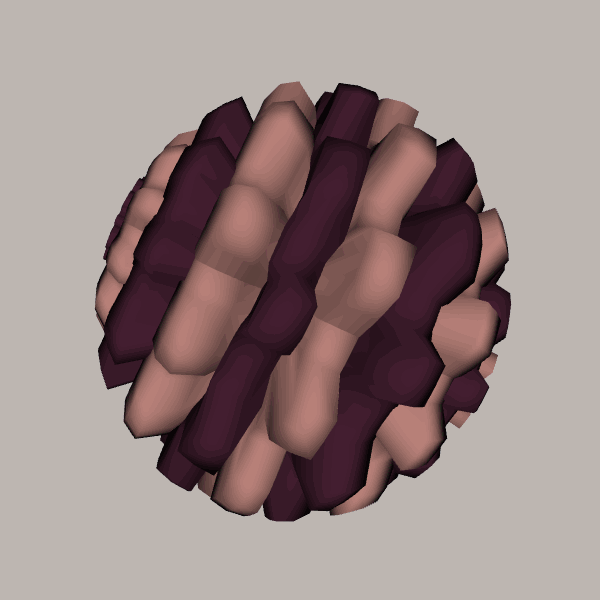
Background: light